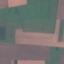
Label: AnnualCrop